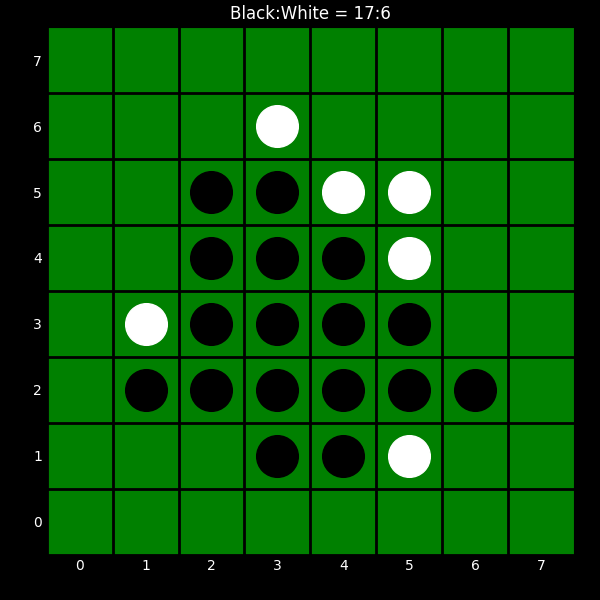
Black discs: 17
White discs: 6